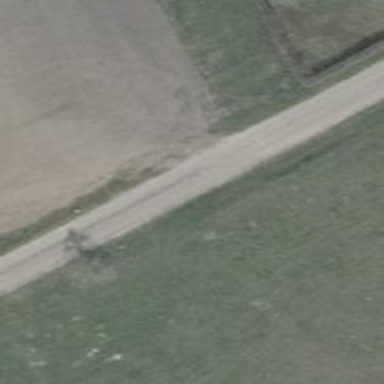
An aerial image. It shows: Tertiary road.